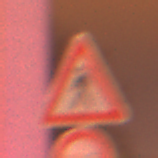
Verkehrszeichen: FussgaengerRechts
Zusatzzeichen unten: Ueberholverbot
Umgebung: Outdoor, Urban
Tageszeit: Night
Wetter: Overcast
Licht: Artificial
Jahreszeit: Winter
Kontrast: MediumContrast